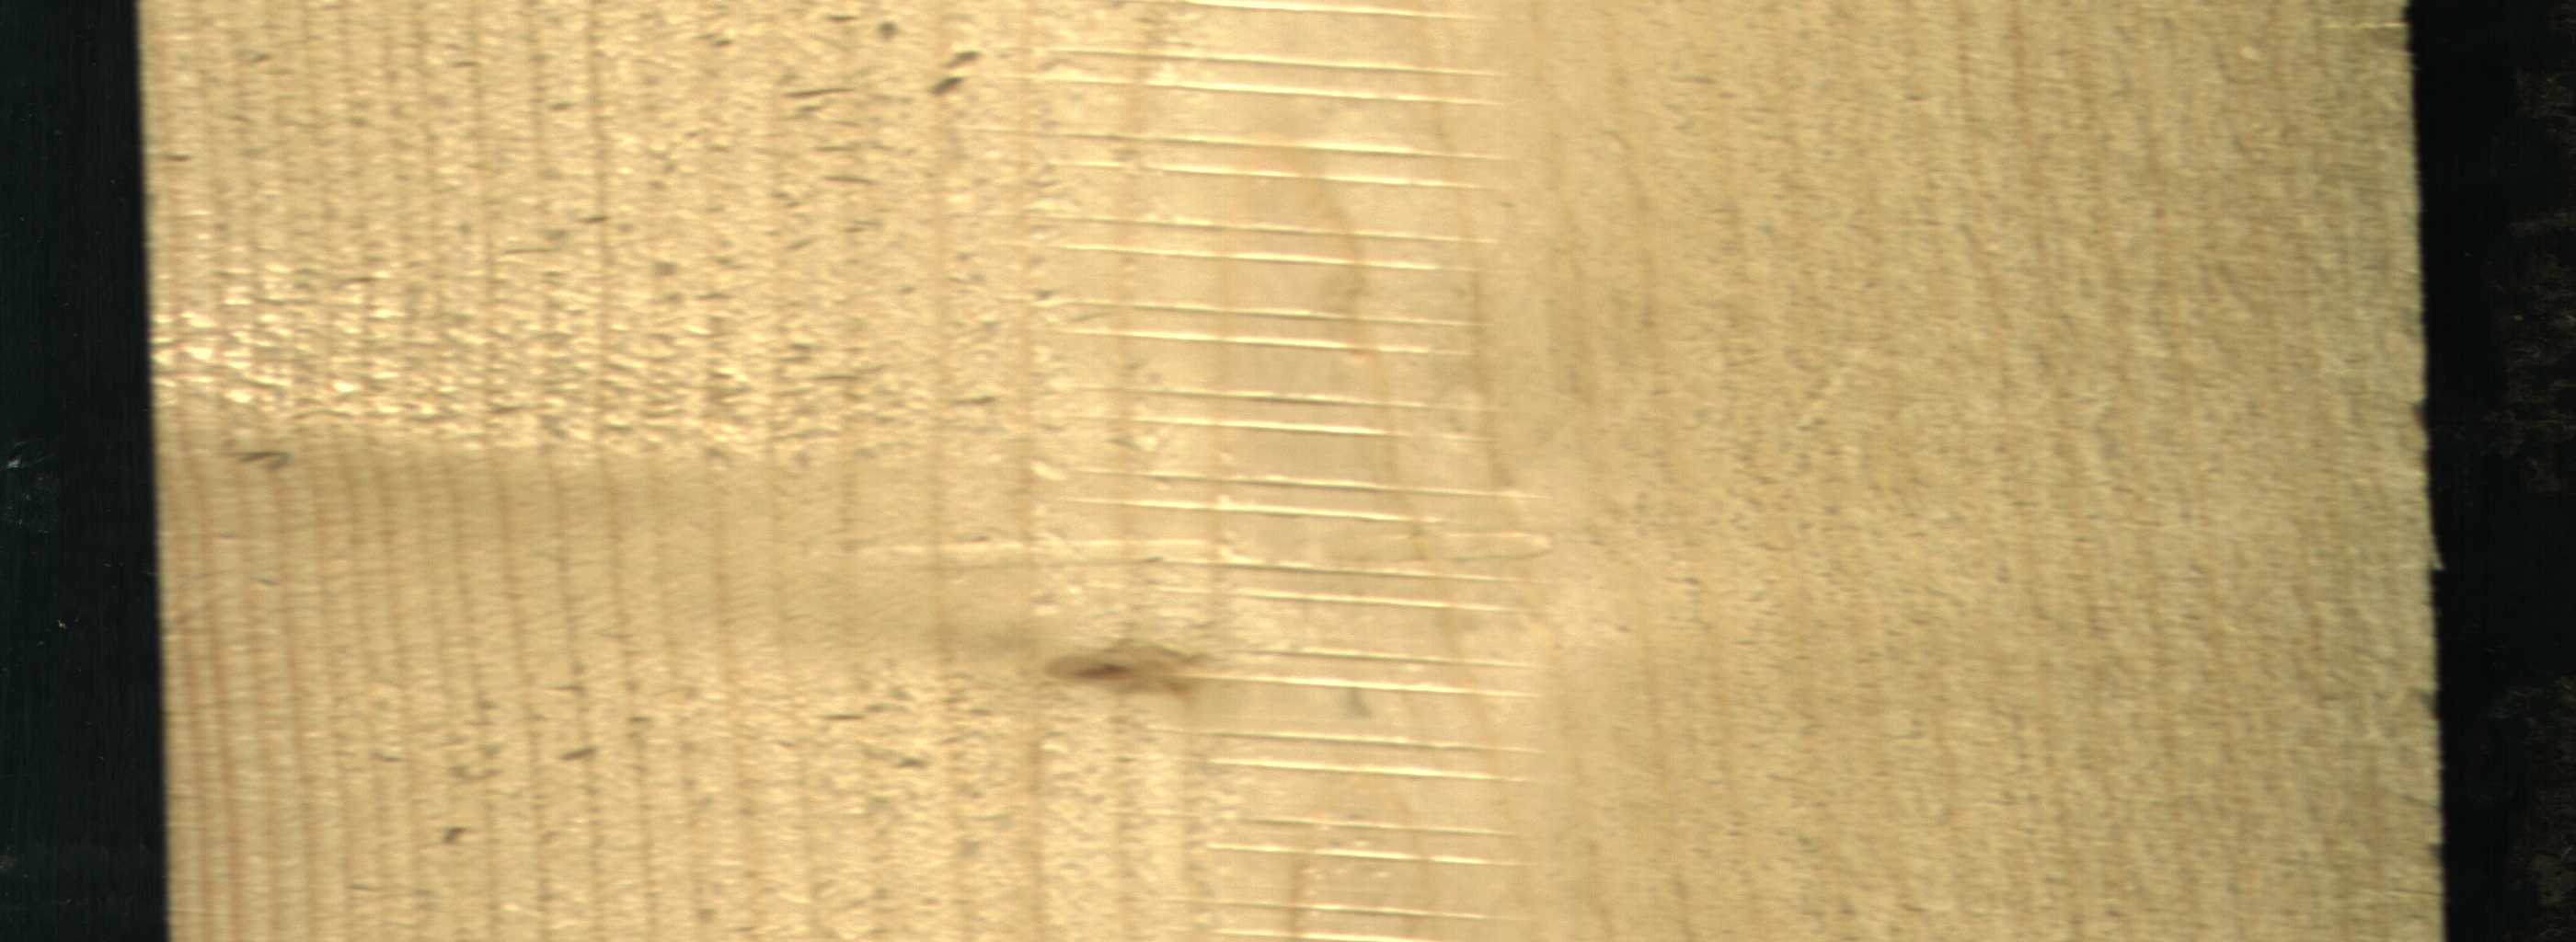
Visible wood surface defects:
Live_Knot